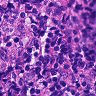
Metastatic tissue present: no